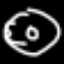
Label: donut